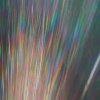
Label: sunburn